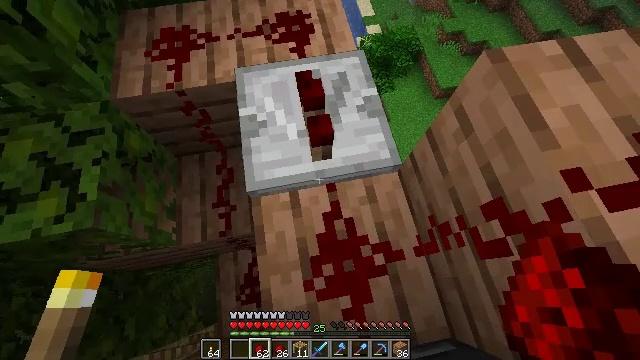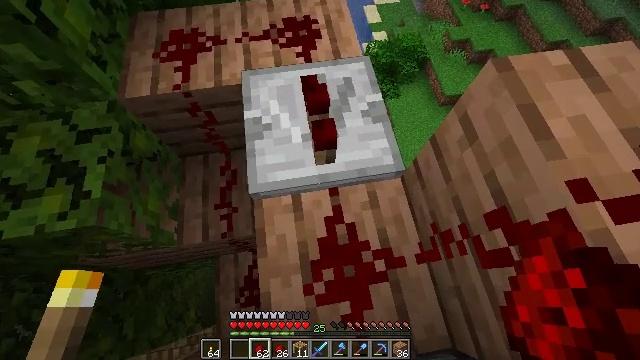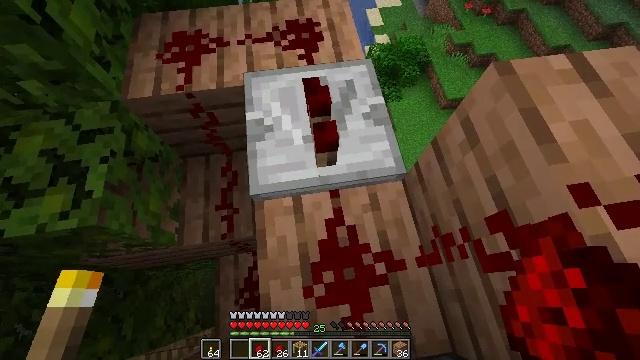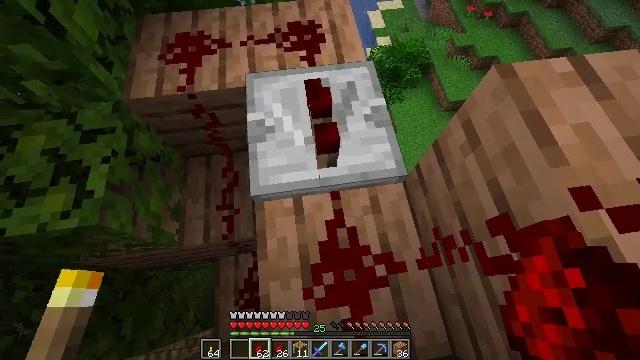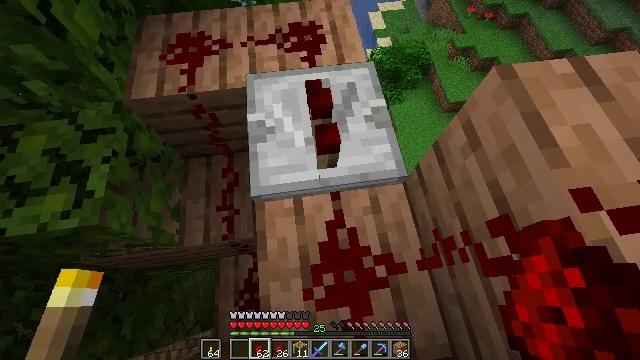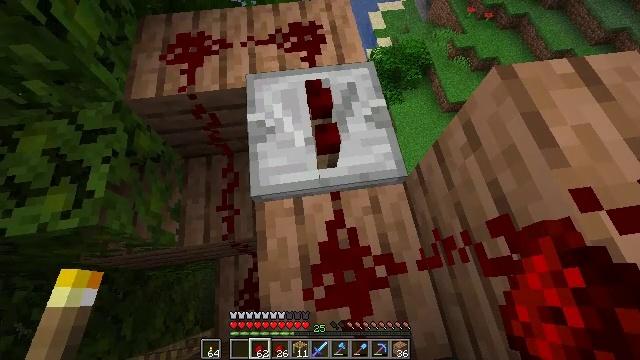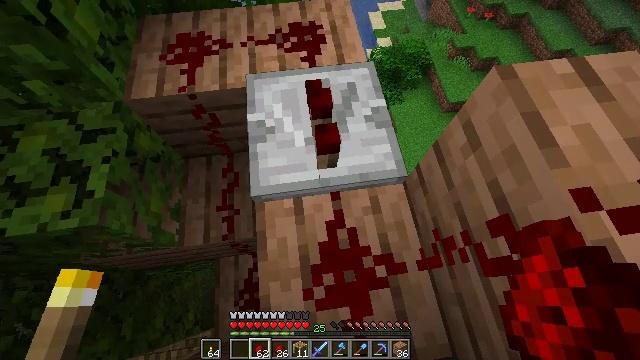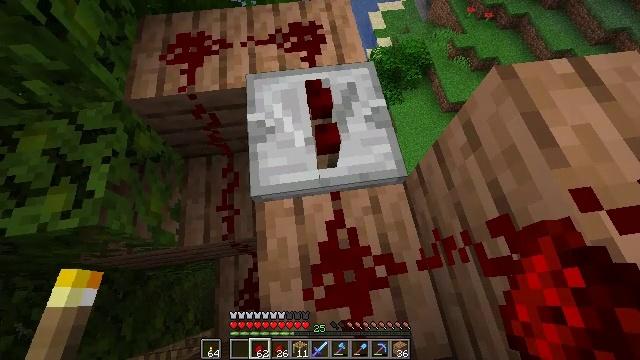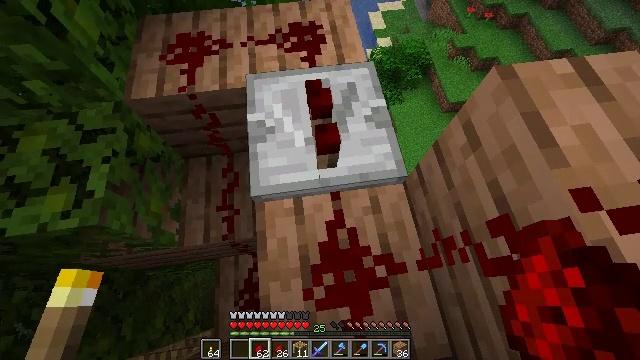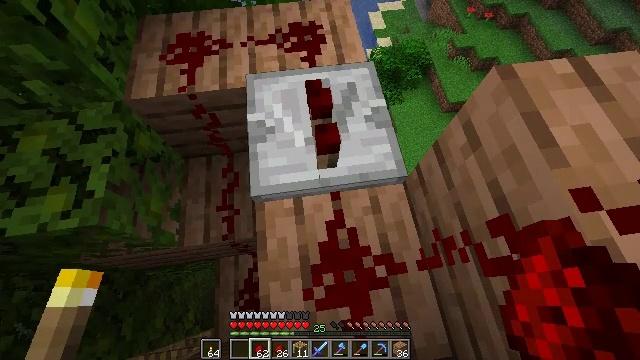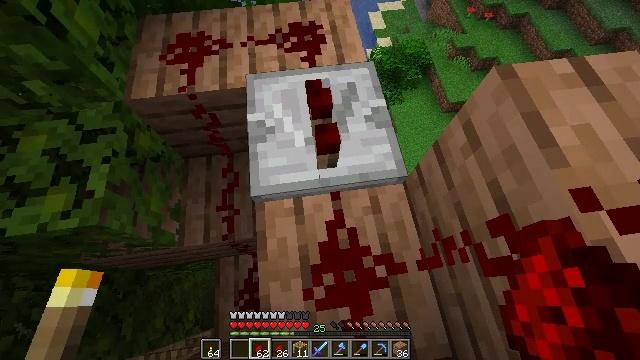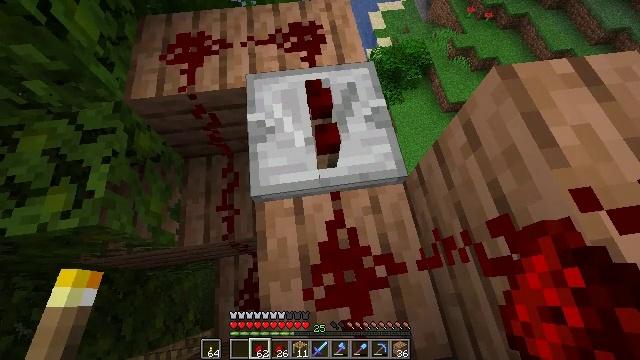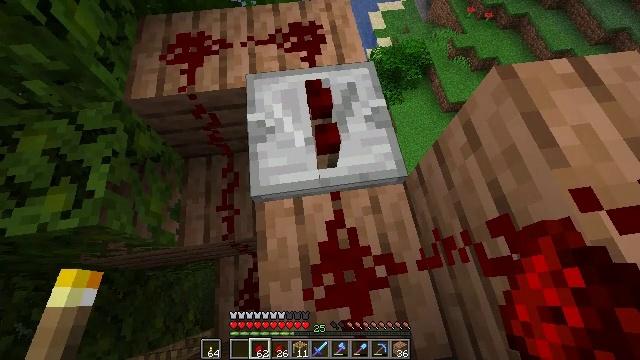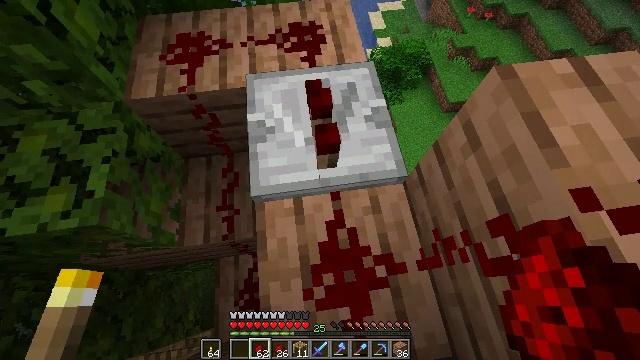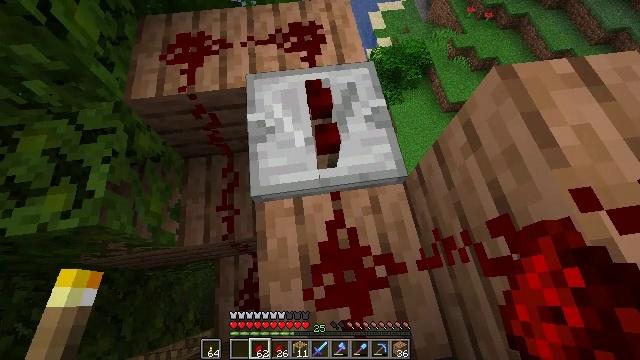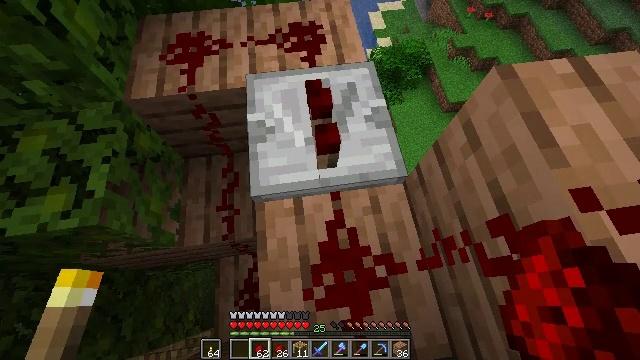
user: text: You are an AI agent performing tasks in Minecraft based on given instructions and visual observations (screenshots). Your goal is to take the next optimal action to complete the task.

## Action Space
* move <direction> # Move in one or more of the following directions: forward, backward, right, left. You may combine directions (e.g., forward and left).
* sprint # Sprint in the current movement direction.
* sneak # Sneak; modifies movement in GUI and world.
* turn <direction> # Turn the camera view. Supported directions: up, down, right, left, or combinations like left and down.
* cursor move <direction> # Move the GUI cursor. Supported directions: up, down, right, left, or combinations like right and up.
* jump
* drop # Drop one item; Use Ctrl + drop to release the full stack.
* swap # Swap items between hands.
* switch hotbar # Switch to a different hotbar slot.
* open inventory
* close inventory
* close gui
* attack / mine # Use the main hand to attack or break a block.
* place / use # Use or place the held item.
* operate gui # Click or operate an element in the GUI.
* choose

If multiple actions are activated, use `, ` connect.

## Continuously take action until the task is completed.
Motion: motion action
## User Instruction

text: Mine the repeater.
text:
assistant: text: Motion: turn left
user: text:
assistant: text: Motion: no_op
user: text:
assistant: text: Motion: no_op
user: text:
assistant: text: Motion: no_op
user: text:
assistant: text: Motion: no_op
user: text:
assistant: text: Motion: no_op
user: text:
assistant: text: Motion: no_op
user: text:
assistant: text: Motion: no_op
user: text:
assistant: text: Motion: no_op
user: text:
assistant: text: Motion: no_op
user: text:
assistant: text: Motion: no_op
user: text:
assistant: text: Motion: no_op
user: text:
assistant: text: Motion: no_op
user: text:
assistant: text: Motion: no_op
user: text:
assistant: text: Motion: no_op
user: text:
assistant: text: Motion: no_op
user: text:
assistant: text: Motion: no_op
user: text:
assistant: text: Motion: no_op
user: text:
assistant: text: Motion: no_op
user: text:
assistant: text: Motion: no_op
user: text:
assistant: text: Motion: no_op
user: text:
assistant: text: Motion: no_op
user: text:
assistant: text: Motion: no_op
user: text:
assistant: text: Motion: no_op
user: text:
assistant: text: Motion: no_op
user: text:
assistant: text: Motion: no_op
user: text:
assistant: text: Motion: no_op
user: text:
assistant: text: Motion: no_op
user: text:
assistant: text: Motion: no_op
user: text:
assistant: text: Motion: no_op